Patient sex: M
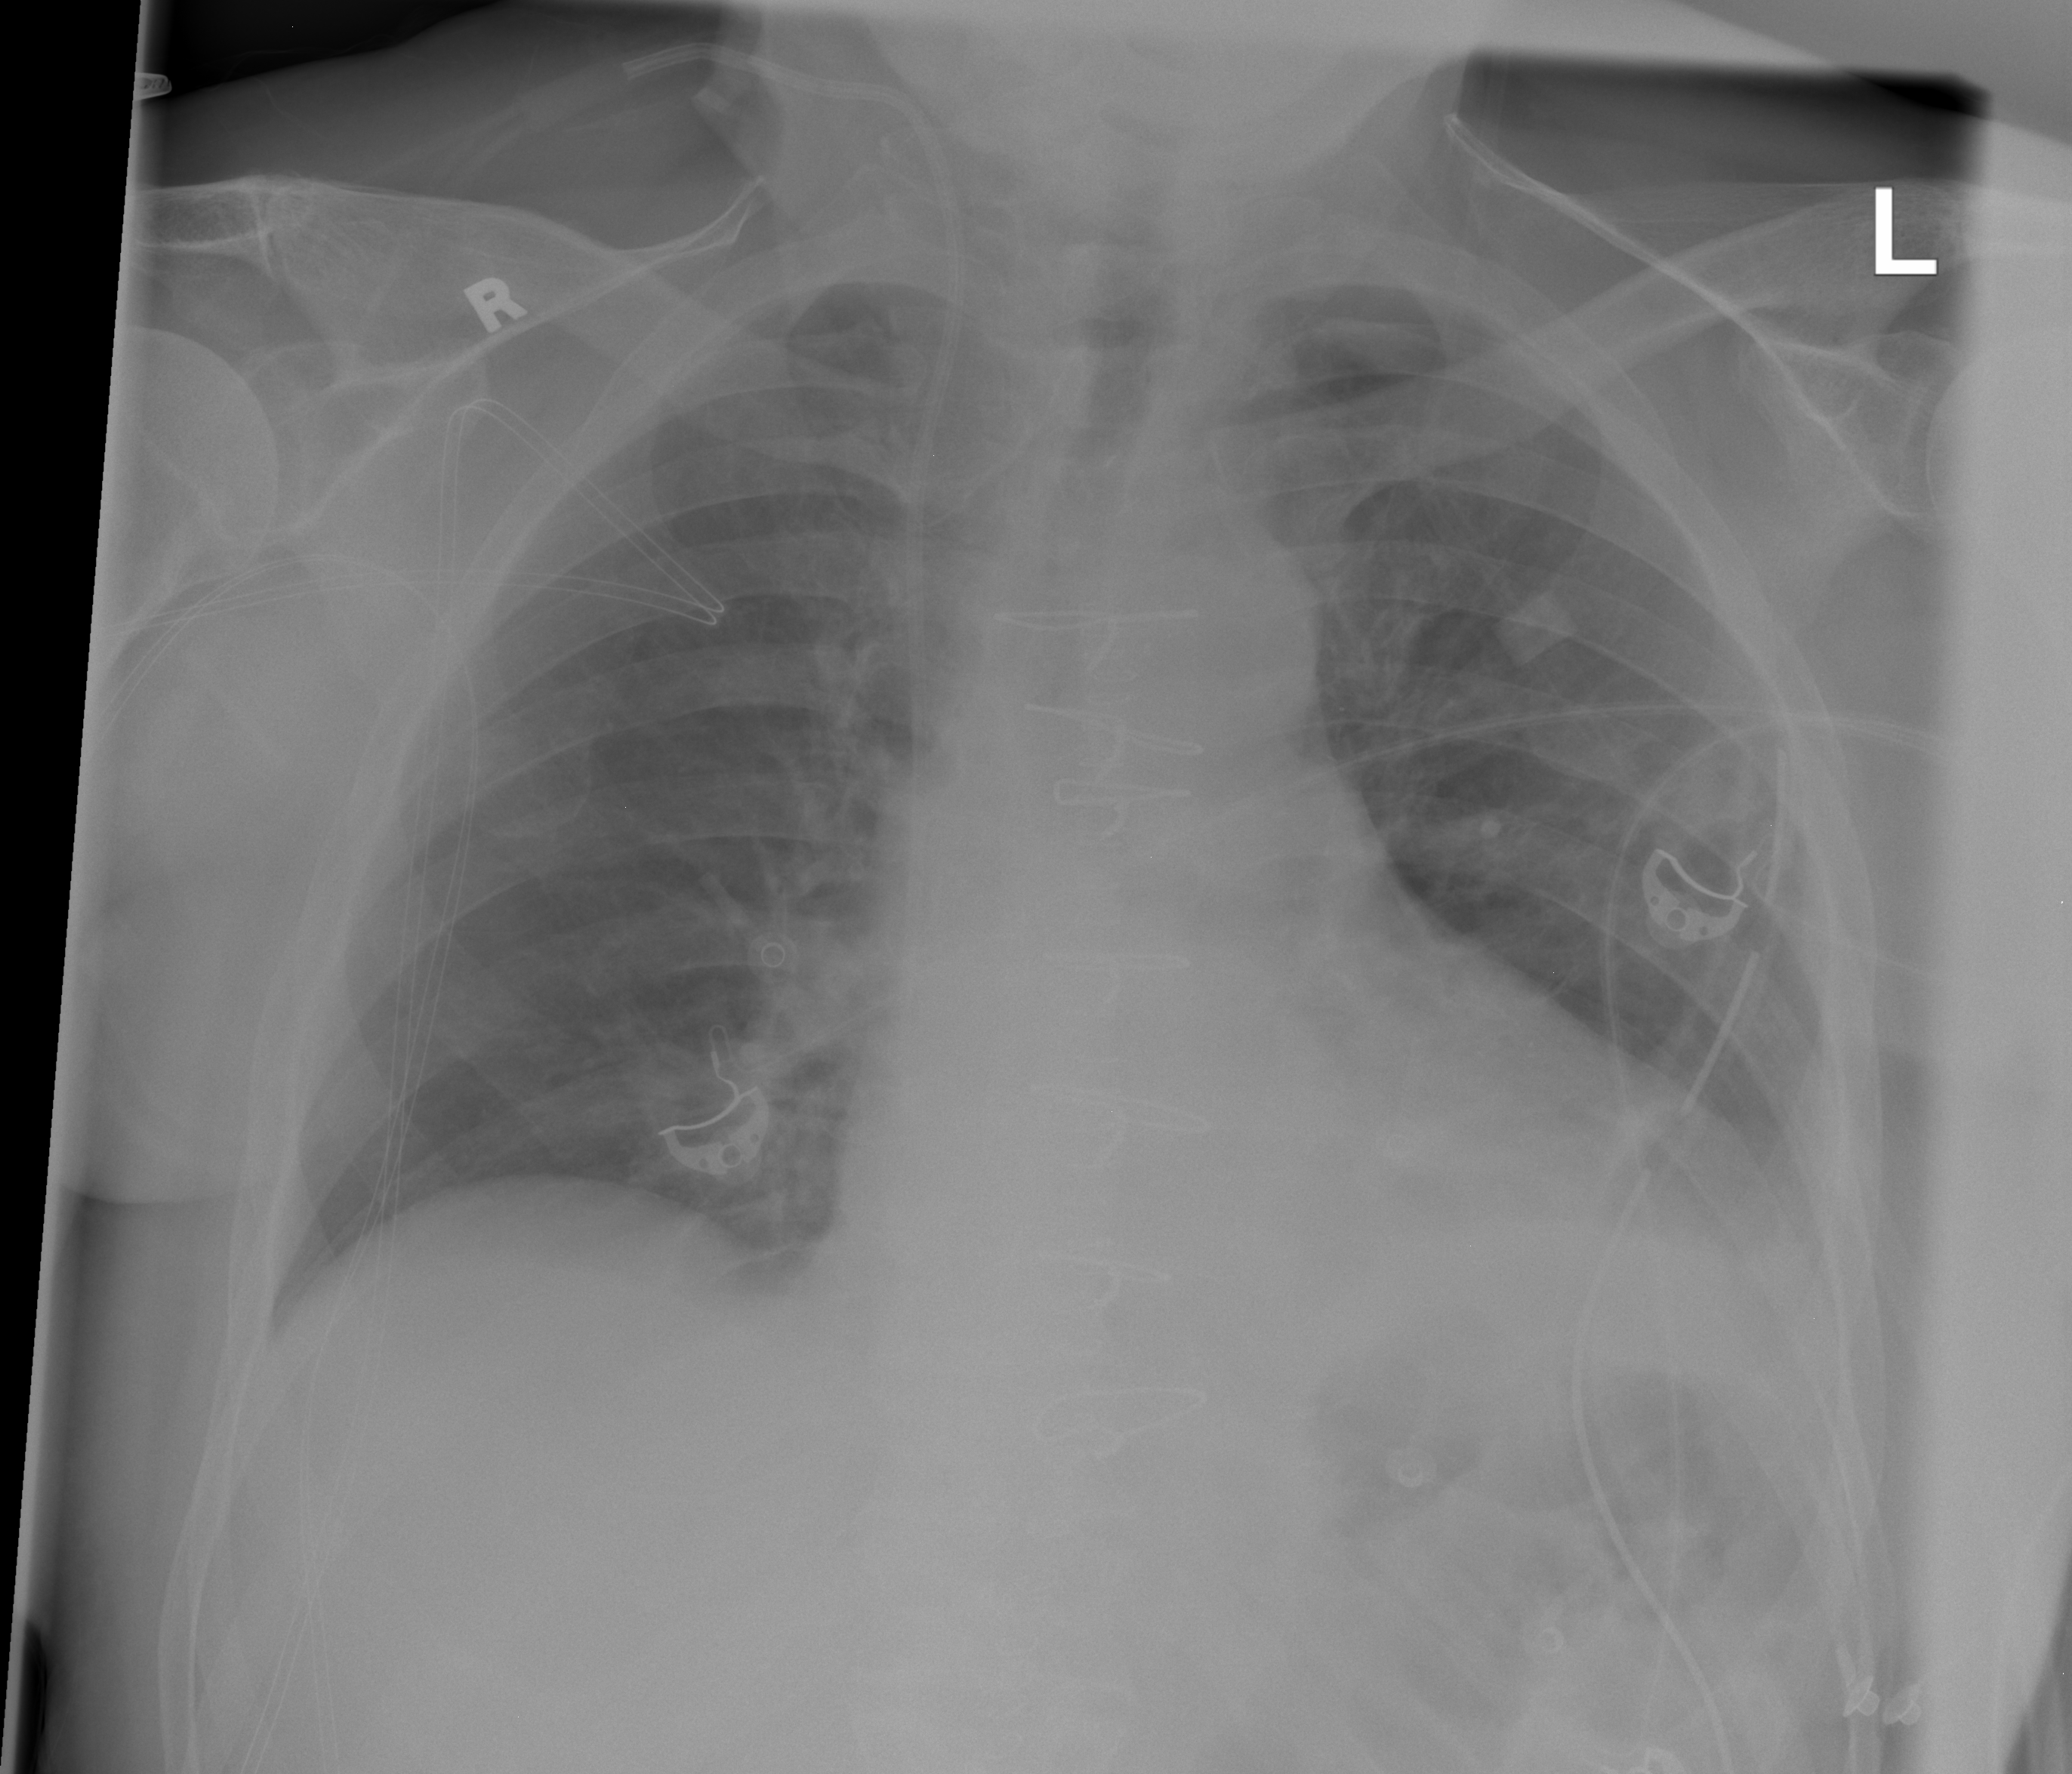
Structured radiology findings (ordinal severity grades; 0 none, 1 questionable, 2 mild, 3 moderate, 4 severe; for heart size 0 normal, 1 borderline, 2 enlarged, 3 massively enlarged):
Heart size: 0
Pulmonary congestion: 0
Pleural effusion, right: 0
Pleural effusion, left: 2
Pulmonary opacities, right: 0
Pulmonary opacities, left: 0
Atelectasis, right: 0
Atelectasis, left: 2